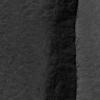
Label: not_dusty